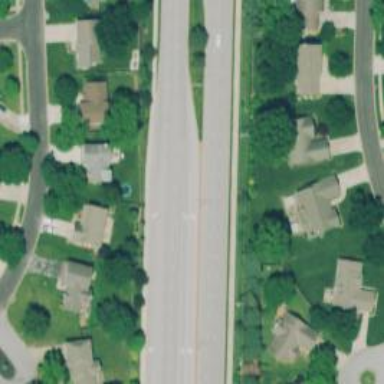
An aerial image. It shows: Road with dash markings.